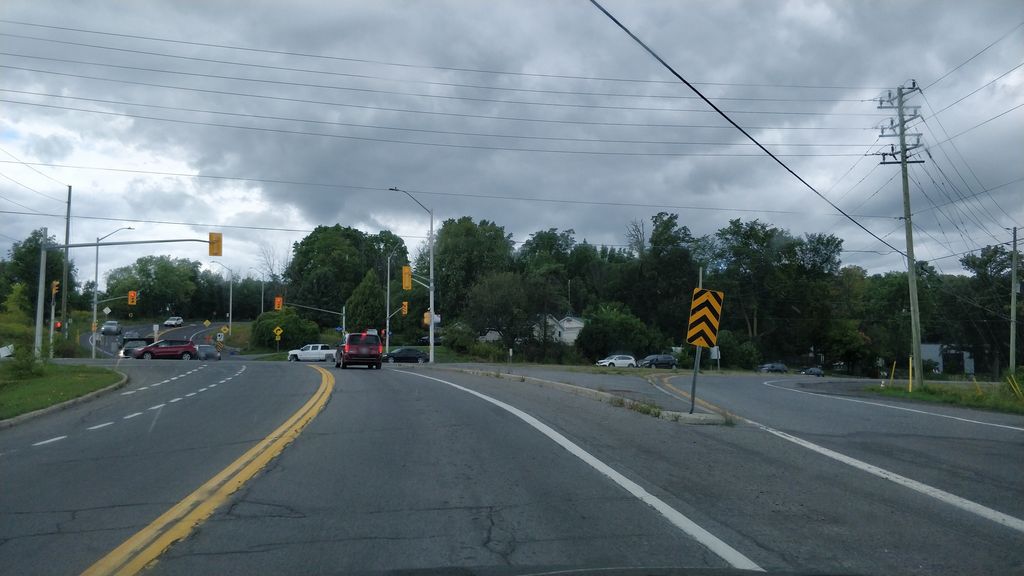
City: ottawa-gatineau